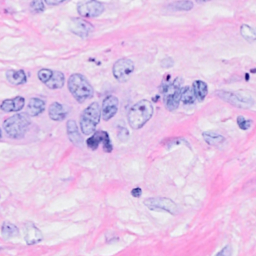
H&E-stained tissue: Breast